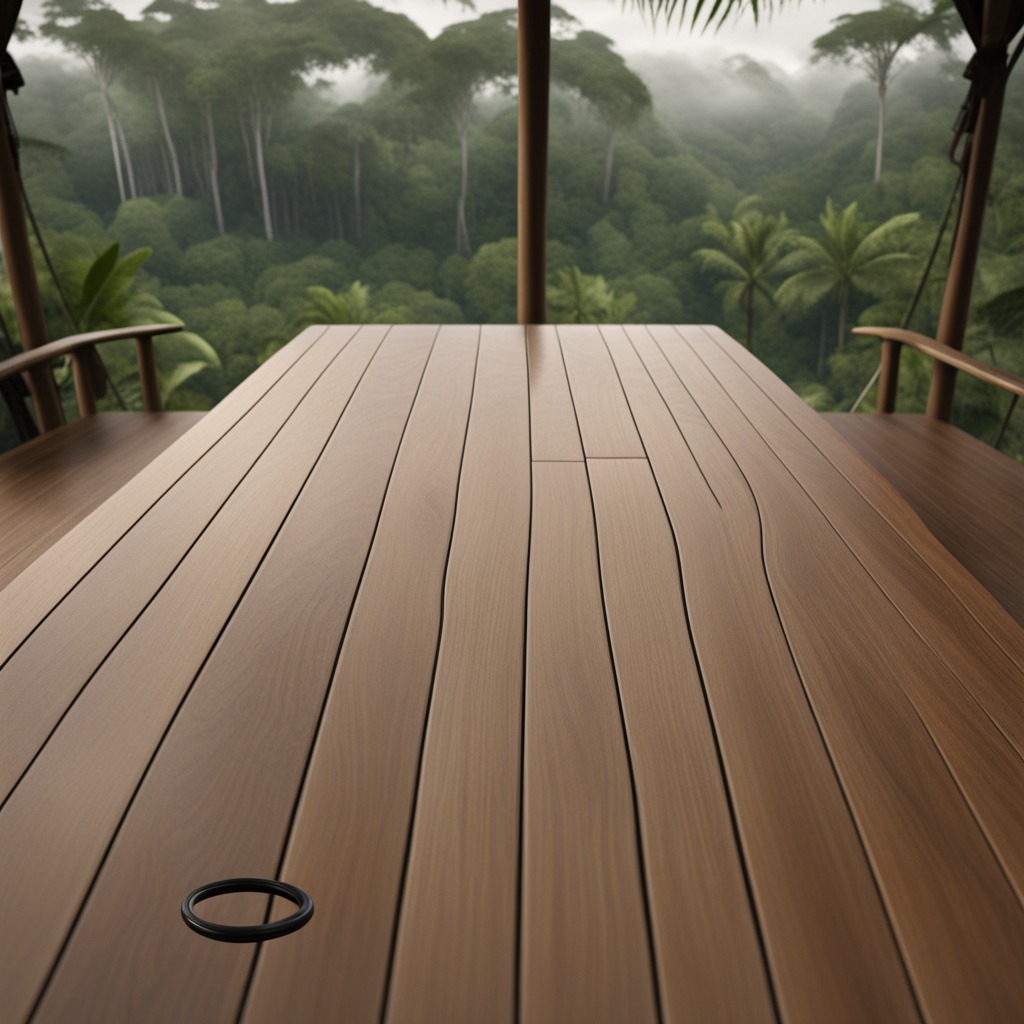
A rubber O-ring lies on the wooden table inside a jungle field workshop tent.